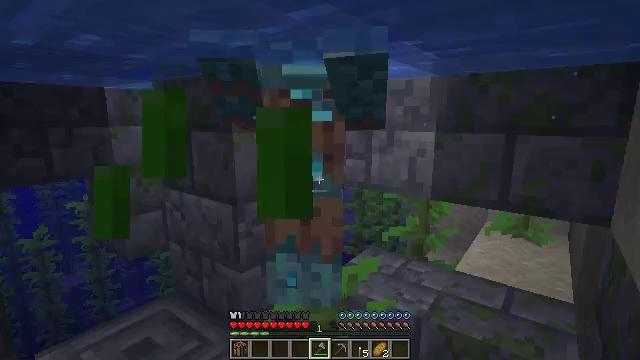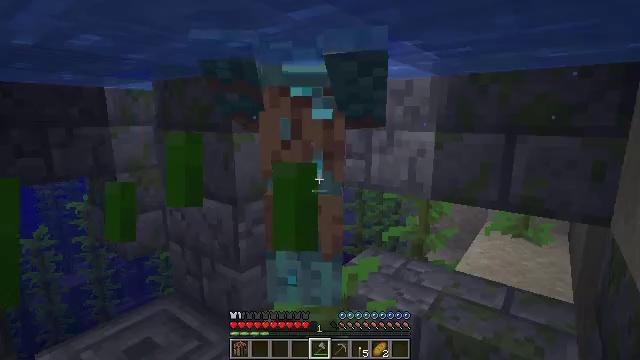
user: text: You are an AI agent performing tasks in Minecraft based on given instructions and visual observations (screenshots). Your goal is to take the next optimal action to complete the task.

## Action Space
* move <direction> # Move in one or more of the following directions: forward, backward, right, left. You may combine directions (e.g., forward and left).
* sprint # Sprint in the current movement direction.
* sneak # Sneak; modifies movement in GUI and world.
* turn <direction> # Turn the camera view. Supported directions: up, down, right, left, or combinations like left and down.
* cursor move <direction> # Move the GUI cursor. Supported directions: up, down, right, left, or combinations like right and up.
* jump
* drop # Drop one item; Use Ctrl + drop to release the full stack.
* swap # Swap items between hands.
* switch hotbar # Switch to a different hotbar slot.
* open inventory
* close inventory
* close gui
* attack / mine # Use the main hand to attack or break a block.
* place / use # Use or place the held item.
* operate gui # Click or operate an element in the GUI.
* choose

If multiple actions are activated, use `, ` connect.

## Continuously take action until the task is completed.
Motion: motion action
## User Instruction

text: Gather kelp growing in the sea.
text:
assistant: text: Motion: move back
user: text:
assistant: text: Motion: no_op